Field crop: maize
Growth stage: 1
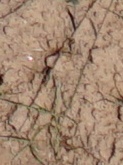
Species: lolium